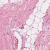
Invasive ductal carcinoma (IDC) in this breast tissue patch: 0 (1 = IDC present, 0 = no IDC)